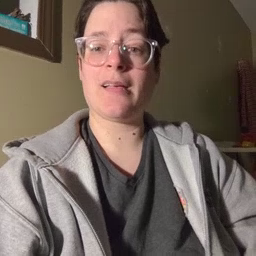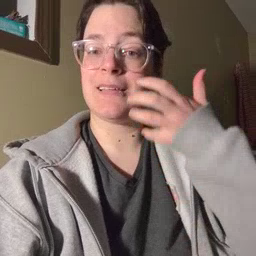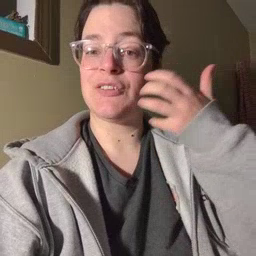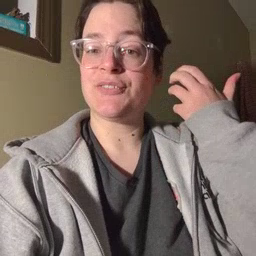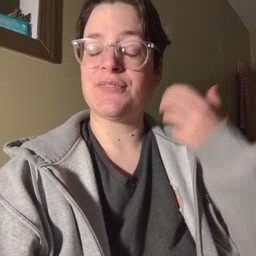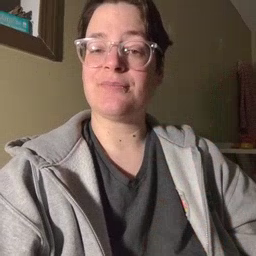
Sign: tiger